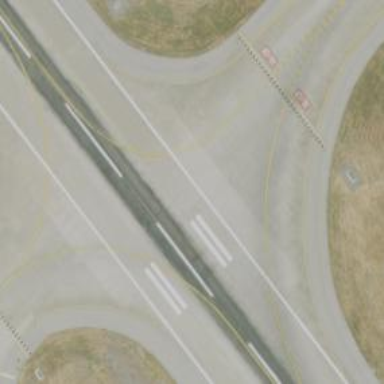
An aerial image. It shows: View of taxiway at the airport.